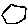
Label: hexagon